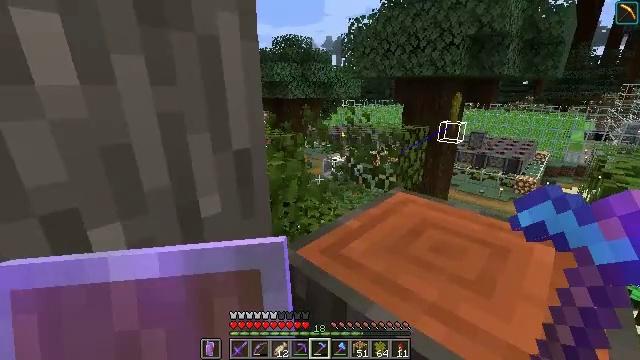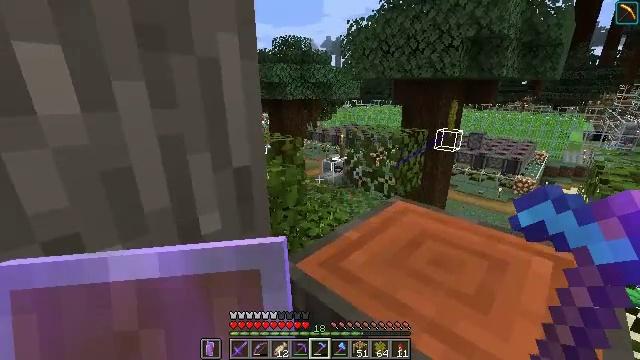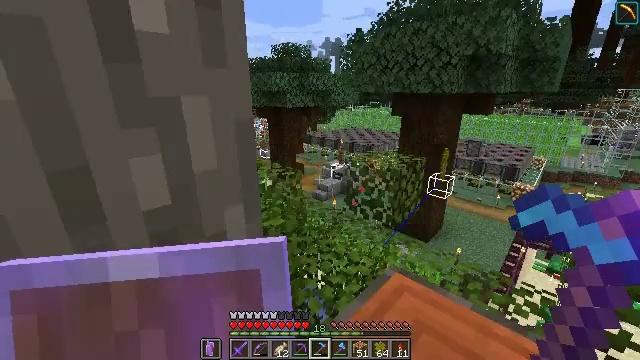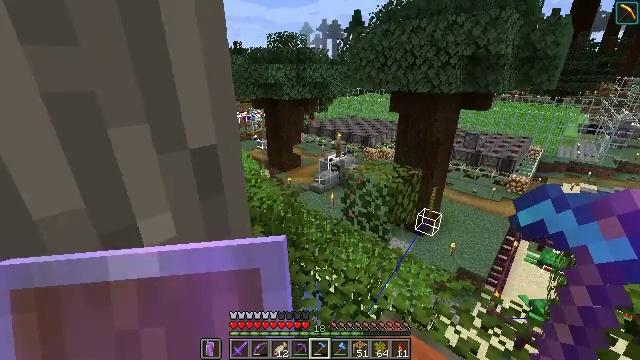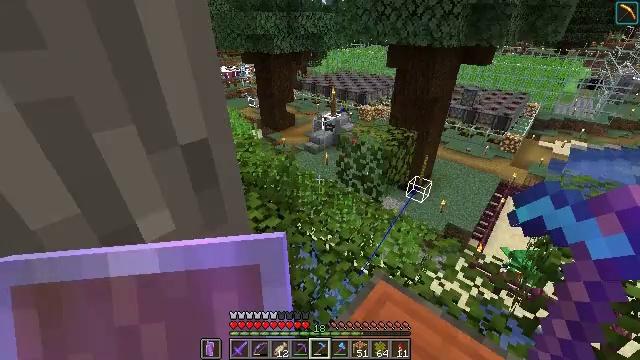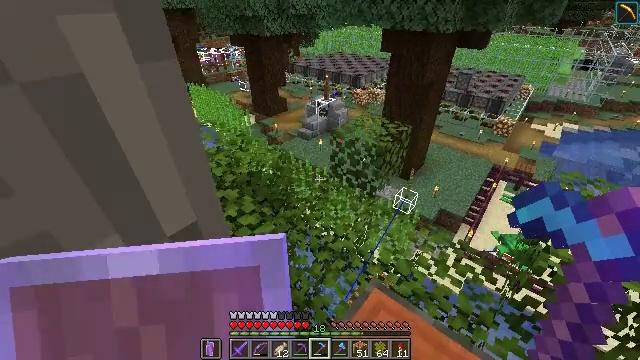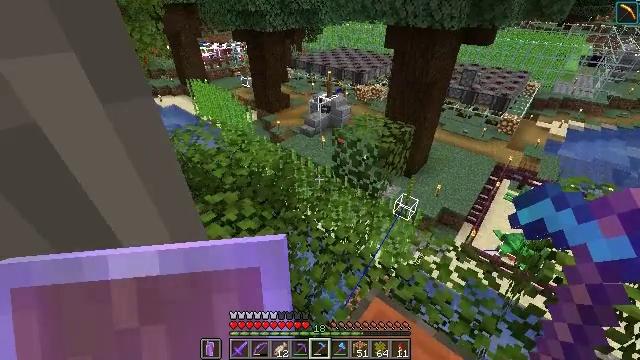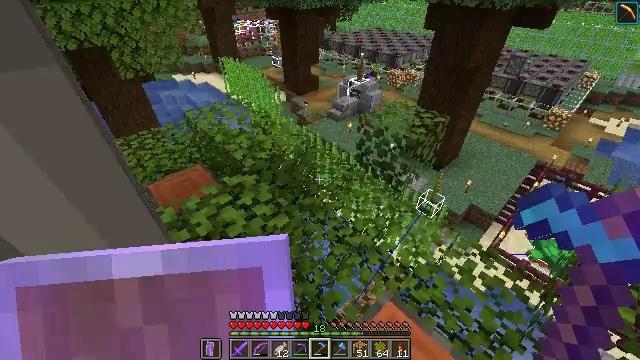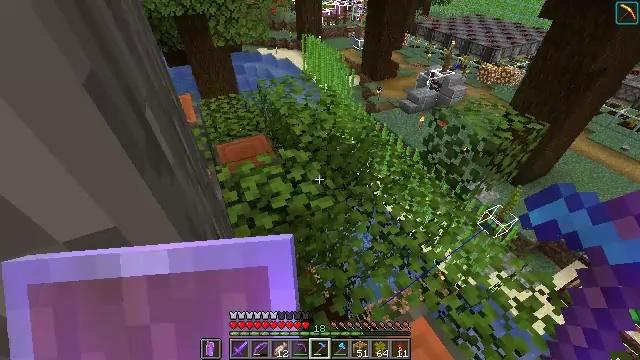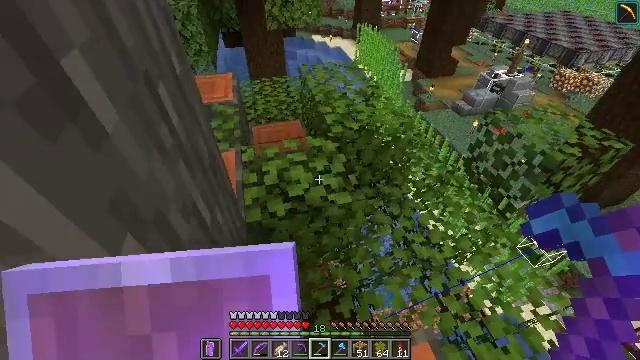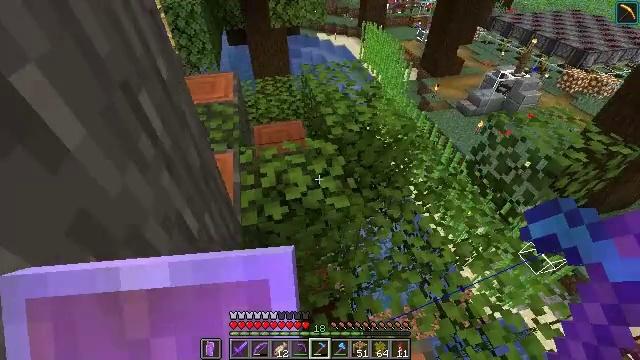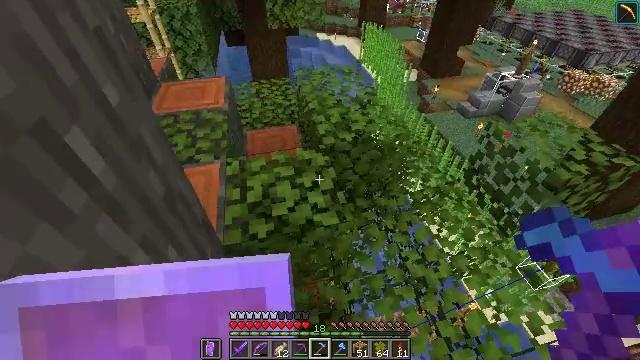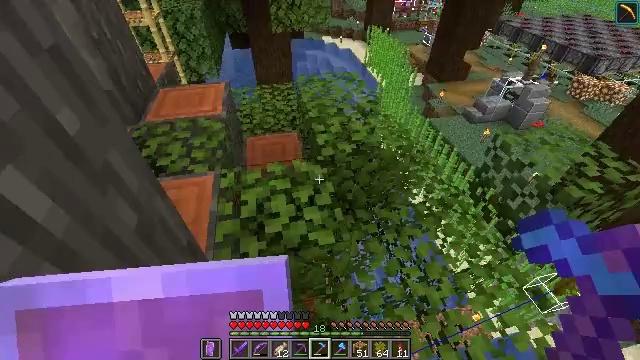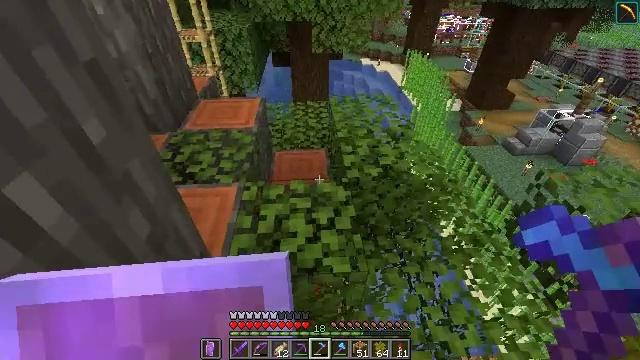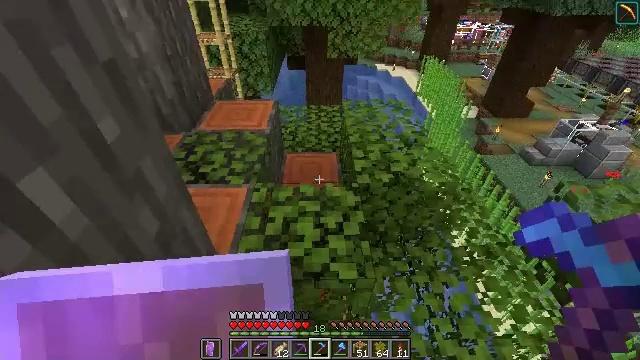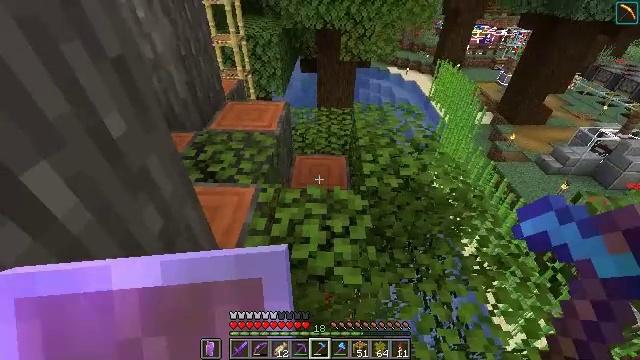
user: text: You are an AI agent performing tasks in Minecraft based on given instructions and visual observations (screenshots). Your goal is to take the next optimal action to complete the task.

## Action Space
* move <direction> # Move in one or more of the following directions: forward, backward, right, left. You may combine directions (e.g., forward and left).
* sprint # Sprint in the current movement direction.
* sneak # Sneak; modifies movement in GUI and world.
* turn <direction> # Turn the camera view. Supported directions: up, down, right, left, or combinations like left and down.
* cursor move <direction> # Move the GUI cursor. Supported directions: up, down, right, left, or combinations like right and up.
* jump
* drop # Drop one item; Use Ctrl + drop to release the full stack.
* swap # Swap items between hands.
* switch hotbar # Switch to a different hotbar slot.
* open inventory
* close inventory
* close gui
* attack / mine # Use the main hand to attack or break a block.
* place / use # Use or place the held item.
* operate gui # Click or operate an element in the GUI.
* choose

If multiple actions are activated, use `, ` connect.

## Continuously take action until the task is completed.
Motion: motion action
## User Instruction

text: Remove acacia leaves from the branches.
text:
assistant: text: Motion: move forward, attack / mine, jump
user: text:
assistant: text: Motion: move forward, jump
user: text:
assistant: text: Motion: move forward, turn down, jump
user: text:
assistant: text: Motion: move forward, turn right and down, jump
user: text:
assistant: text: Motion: move forward and move right, turn right and down
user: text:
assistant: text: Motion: move forward and move right
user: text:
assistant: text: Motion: move forward and move right, turn left and down
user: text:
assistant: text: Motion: move forward and move right, turn left and down
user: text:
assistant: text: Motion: move forward and move right, turn left and down
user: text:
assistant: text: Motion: move forward, turn left
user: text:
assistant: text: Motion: move forward
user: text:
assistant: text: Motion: turn left
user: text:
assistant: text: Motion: turn left and up
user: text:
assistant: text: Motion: turn left
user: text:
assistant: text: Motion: turn left
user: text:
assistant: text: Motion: turn left
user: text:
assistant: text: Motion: no_op
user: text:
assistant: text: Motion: no_op
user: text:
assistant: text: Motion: no_op
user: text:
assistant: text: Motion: no_op
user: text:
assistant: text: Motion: no_op
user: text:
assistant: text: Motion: turn right and down
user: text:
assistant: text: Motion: turn down
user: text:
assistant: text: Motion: turn down
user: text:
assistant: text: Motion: no_op
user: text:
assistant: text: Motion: turn down, attack / mine
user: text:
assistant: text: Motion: turn down, attack / mine
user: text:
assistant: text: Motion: turn left, attack / mine
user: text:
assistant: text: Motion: turn left and up, attack / mine
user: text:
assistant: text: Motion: turn left and up, attack / mine